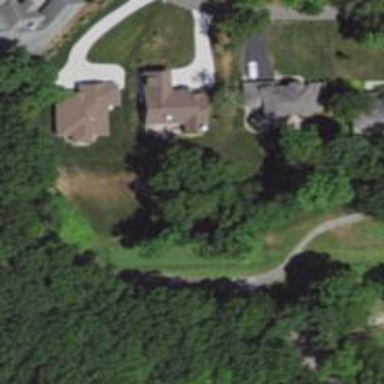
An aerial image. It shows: Service road designated as golf cart path.